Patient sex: M
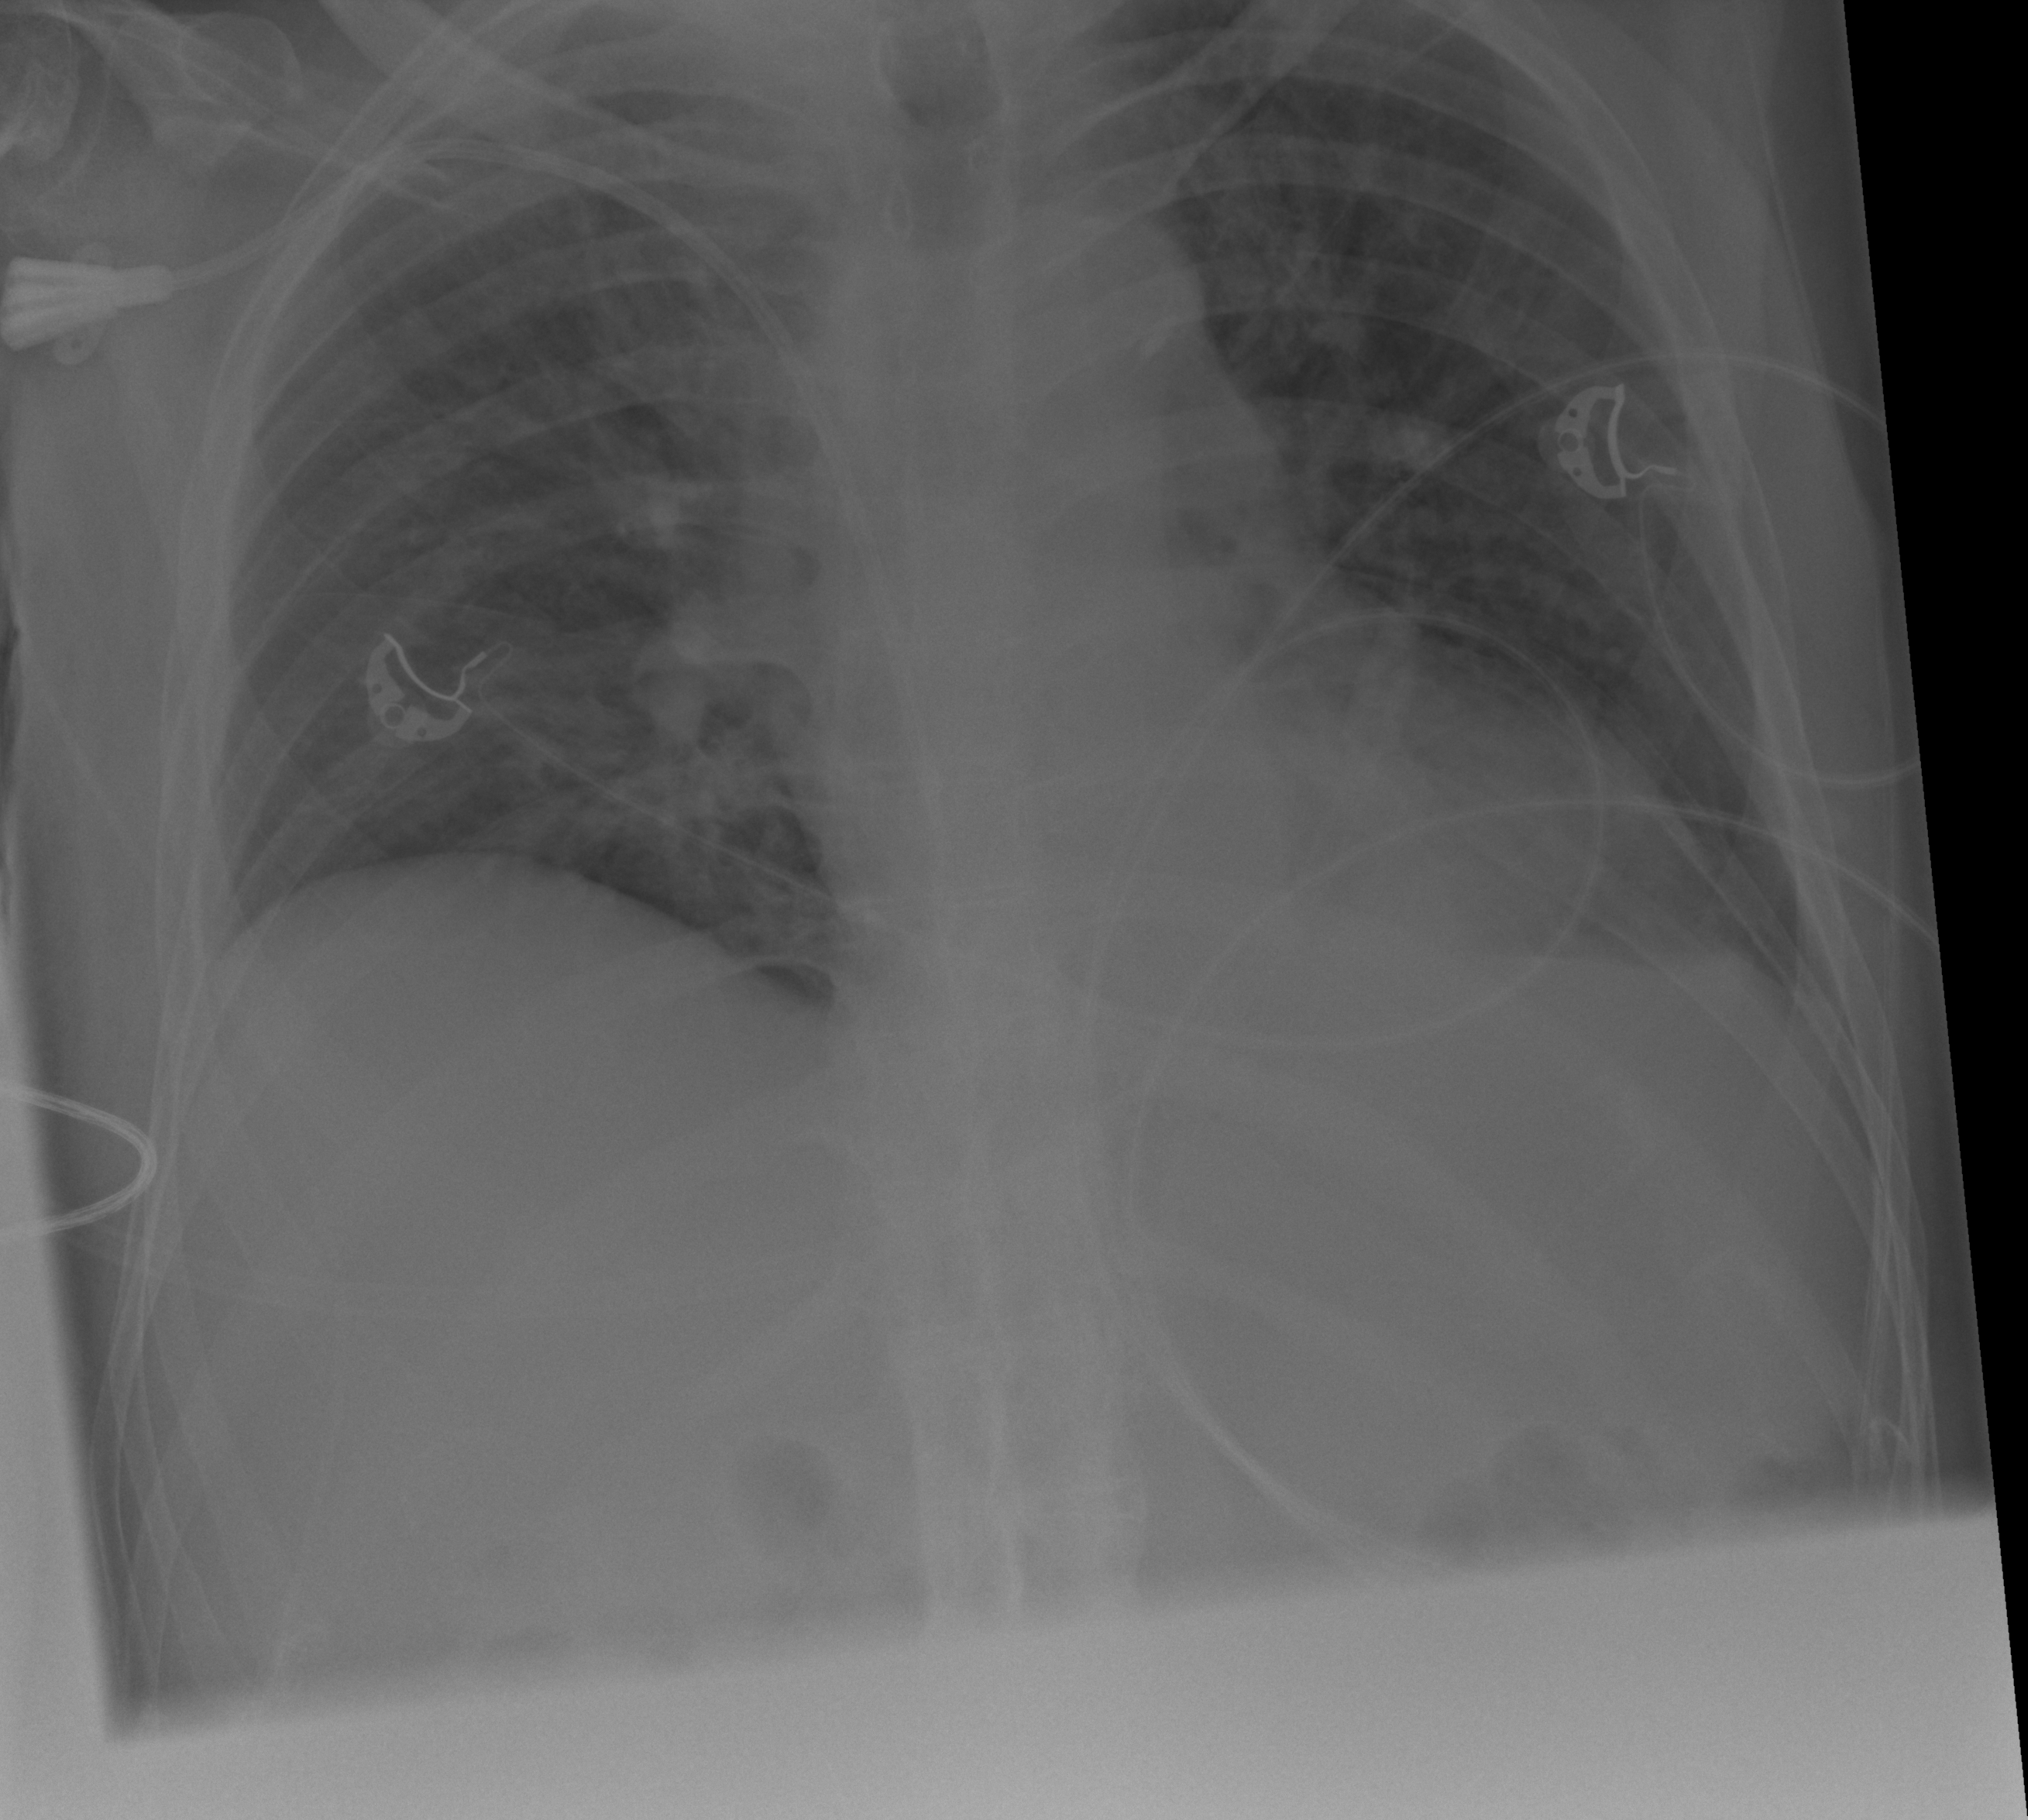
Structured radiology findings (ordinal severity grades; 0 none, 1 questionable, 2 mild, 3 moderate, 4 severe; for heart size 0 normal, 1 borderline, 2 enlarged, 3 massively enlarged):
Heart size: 1
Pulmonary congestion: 2
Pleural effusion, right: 0
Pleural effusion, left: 2
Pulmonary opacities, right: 1
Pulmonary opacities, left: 1
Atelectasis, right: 2
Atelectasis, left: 2